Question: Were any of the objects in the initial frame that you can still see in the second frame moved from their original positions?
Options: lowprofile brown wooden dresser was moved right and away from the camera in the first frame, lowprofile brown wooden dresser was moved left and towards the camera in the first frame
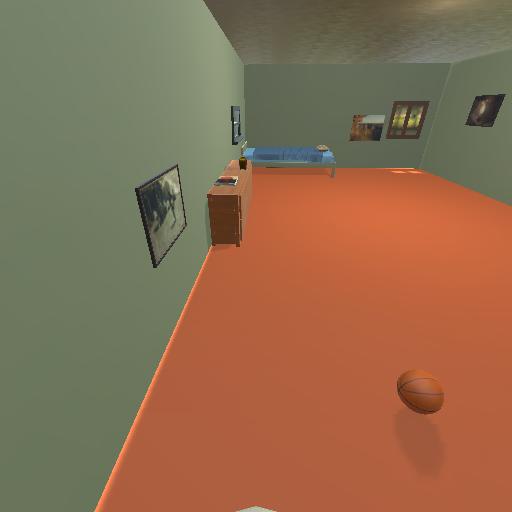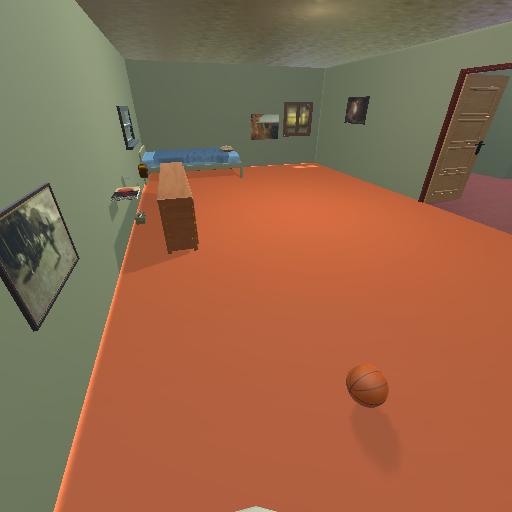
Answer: lowprofile brown wooden dresser was moved right and away from the camera in the first frame